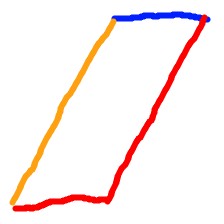
Shape: parallelogram